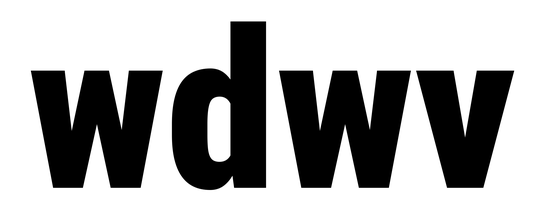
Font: Roboto_Condensed_Black